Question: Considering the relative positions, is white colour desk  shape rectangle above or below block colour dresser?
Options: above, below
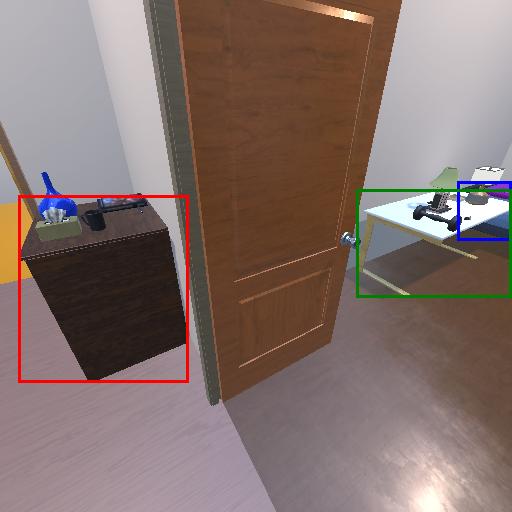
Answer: above